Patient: sex F, age 77
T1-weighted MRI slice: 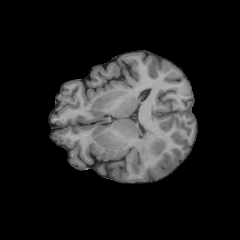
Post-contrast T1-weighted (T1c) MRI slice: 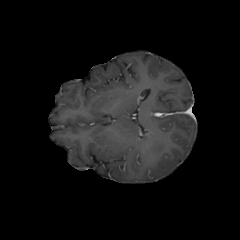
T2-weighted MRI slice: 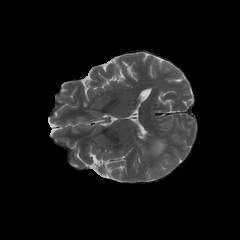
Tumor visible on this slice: yes
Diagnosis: Glioblastoma, IDH-wildtype
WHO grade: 4